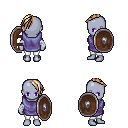
a pixel art fantasy rpg character, female body template, dark elf, purple skin, chain tabard jacket, white pants, white blonde long mohawk hairstyle, white cloth bandages, shield, four views (front, back, left, right), 2x2 character sprite sheet, small pixel art, hard edges, no anti-aliasing